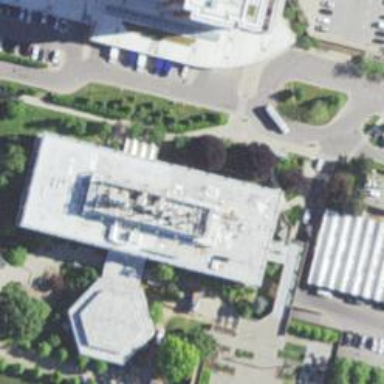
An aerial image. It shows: Building designated as library.